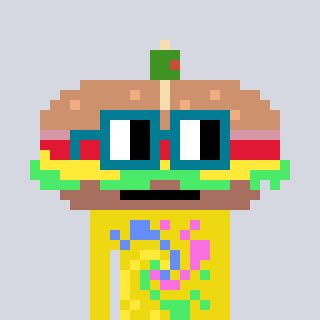
a pixel art character with square dark green glasses, a sandwich-shaped head and a yellow-colored body on a cool background